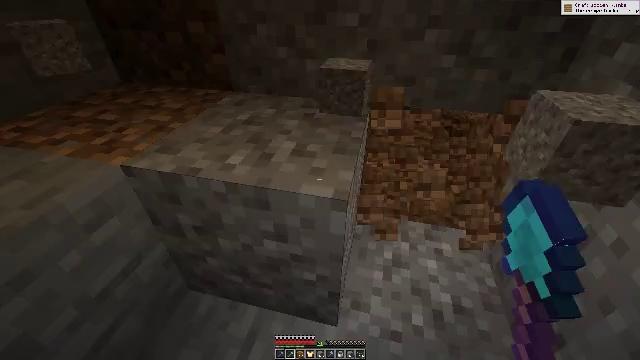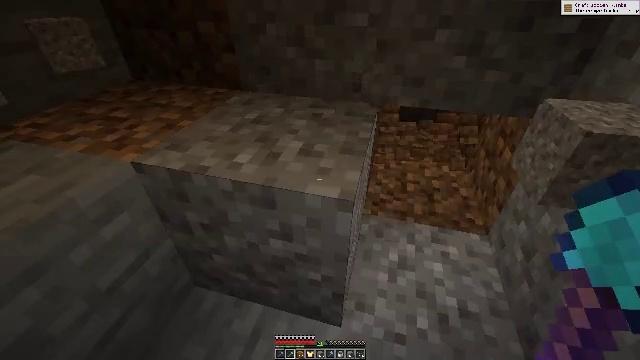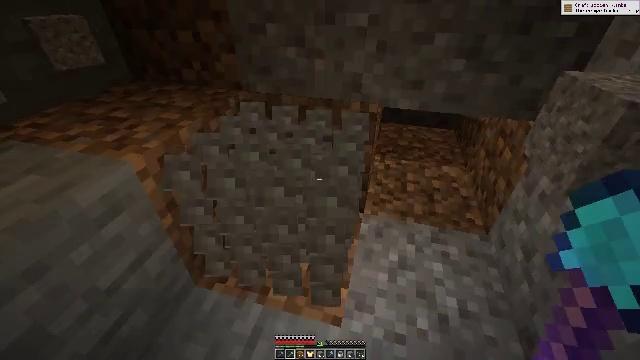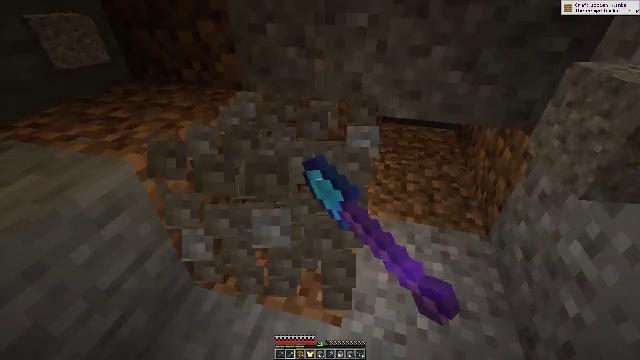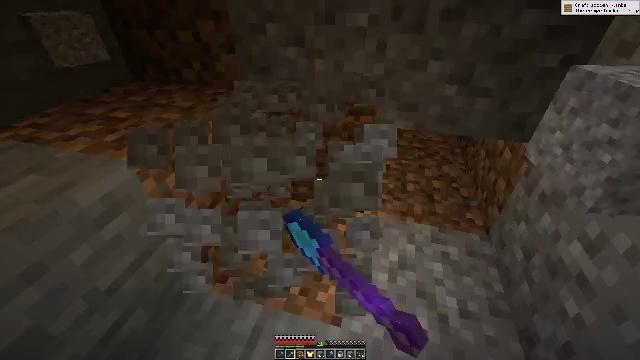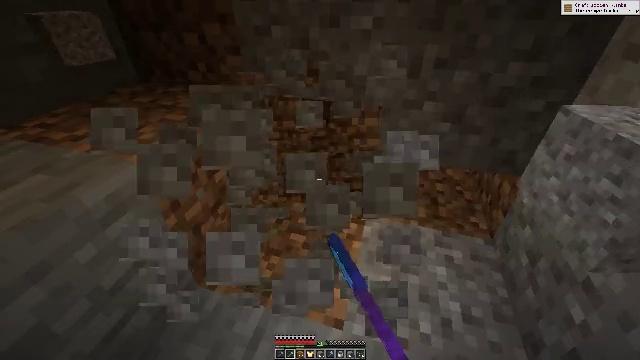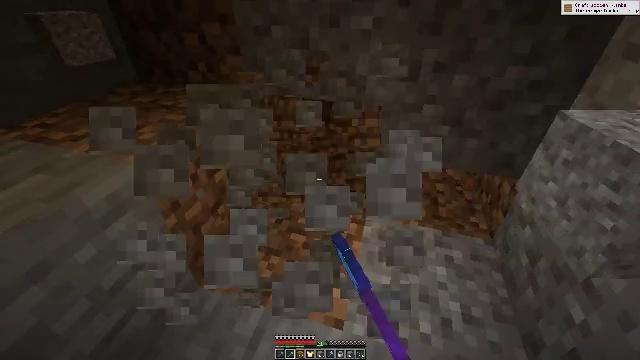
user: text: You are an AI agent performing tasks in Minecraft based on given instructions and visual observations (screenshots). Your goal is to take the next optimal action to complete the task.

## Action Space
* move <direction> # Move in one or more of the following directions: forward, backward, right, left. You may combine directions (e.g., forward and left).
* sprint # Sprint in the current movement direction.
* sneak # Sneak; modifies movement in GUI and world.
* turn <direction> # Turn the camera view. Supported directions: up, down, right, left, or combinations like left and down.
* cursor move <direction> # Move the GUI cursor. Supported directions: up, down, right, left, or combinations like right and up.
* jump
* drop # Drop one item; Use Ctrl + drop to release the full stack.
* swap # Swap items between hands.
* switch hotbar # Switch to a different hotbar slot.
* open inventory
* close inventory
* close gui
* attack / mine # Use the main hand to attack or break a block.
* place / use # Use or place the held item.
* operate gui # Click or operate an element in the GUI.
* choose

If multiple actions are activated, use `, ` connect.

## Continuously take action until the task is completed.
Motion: motion action
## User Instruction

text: Shovel up some gravel.
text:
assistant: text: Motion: turn left
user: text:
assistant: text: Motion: attack / mine
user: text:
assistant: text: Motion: attack / mine
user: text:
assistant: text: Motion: attack / mine
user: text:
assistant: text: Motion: no_op
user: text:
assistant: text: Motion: no_op
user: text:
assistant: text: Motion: no_op